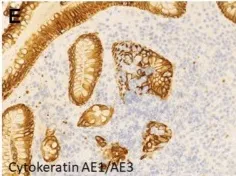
Pathological images of Case 2. (e): Magnified views of arrow.
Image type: pathology (immunostaining)